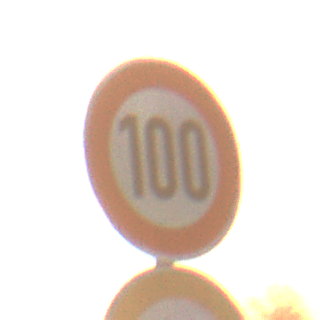
Verkehrszeichen: Geschwindigkeit100
Zusatzzeichen unten: Ueberholverbot
Umgebung: Outdoor, Nature
Tageszeit: SunriseSunset
Wetter: PartlyCloudy
Licht: Natural
Jahreszeit: NotSpecified
Kontrast: LowContrast